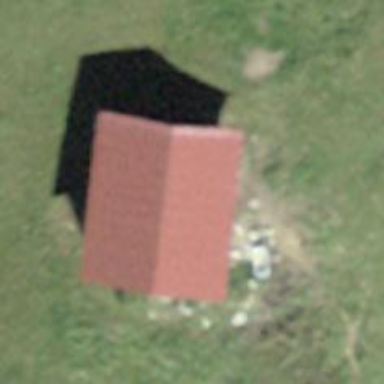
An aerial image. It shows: Barn.